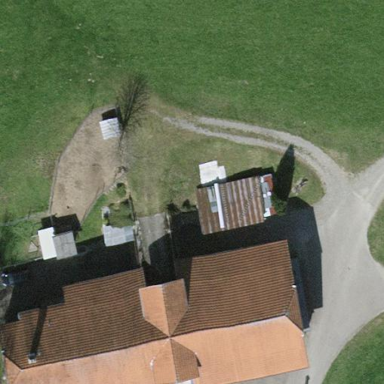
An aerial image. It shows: Farmyard area.